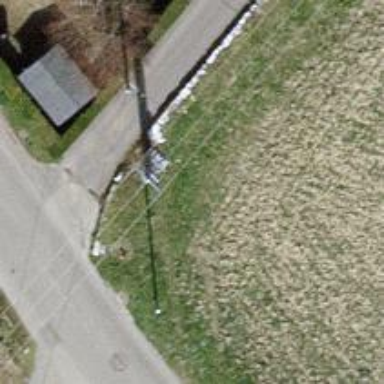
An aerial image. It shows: Distribution transformer on power pole.